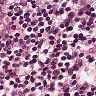
Metastatic tissue present: no